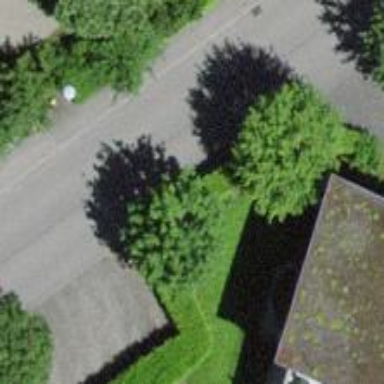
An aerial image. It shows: Hedge acting as barrier.